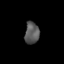
Tissue: lung
Cell type: T cells
Senescence score: 0.238
Nuclear area (px): 316
Mean DAPI intensity: 86.769